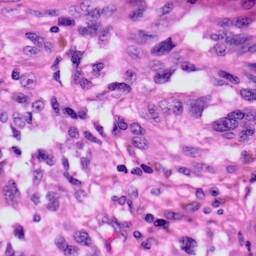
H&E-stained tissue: Skin